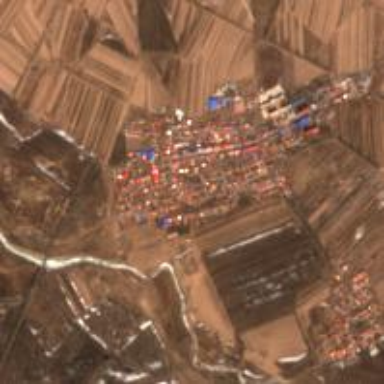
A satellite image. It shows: Ethnic township within town.